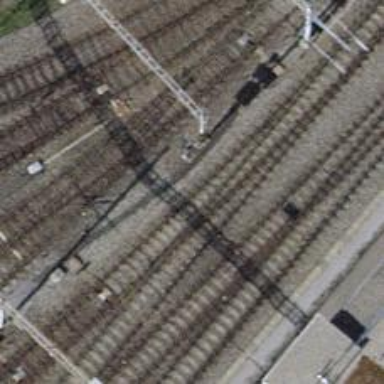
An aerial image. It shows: Yard with single rail track. The railway track is electrified with contact line for service purposes.